Aerial crown-view tile of a tropical tree (Barro Colorado Island, Panama), acquired 20240611:
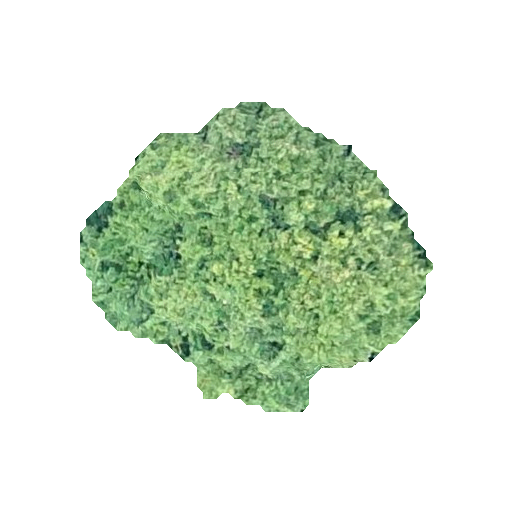
Species: Prioria copaifera
GBIF accepted scientific name: Prioria copaifera
Crown area: 112.264 m²